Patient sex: F
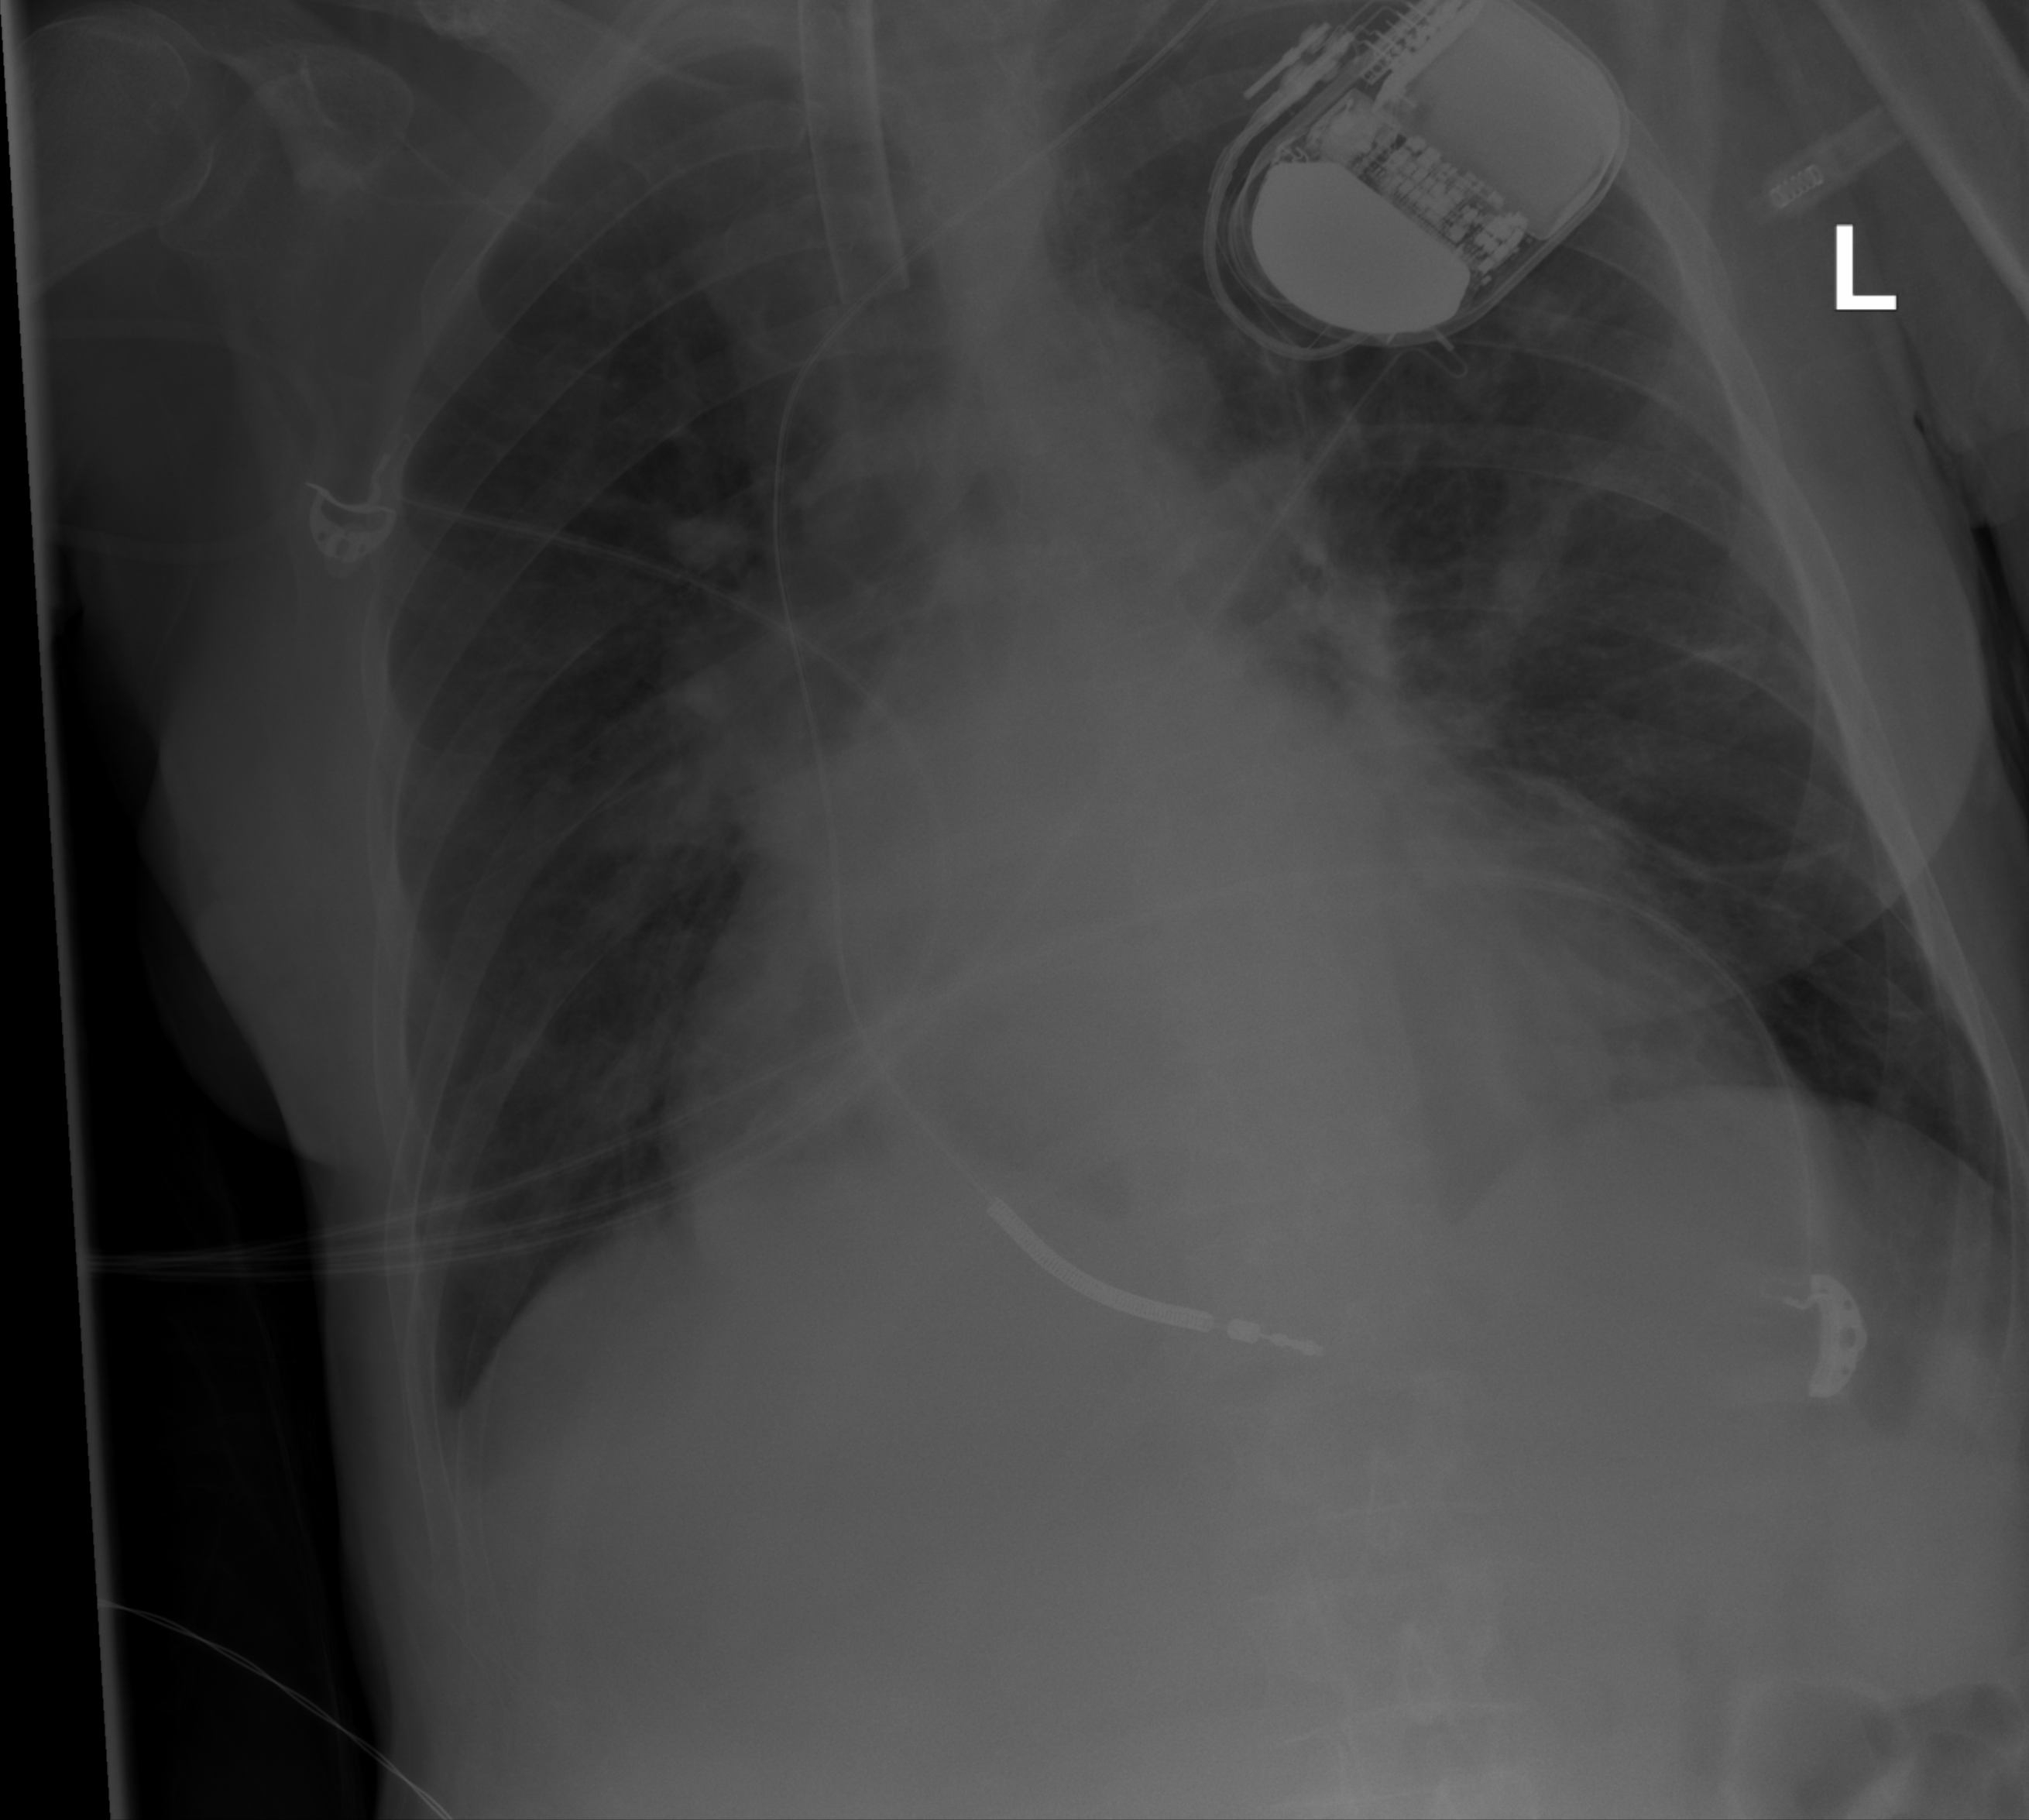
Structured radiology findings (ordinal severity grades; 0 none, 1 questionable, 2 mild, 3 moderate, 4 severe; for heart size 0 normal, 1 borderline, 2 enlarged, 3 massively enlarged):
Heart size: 2
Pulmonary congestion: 2
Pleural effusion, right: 0
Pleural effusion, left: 0
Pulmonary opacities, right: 0
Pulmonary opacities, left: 0
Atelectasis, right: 0
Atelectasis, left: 3